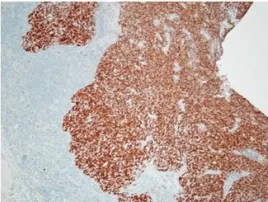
(B) Strong and diffuse p16 IHC stain of the tumour present in cervical lymph node from 2000.
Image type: pathology (immunostaining)